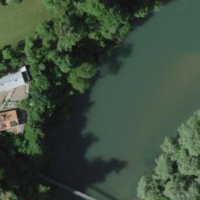
EUNIS habitat code: 15
Species observed at this site:
Conocephalum salebrosum
Salticus scenicus
Limax maximus
Ajuga reptans